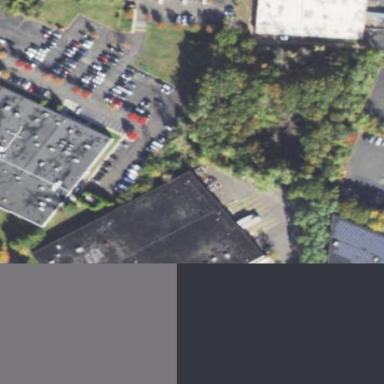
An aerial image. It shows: Commercial building.